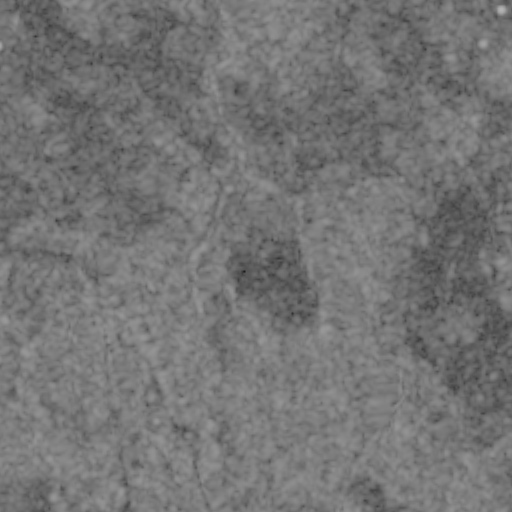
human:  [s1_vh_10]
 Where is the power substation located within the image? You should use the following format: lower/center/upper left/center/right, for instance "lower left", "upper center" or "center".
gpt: The power substation is located in the lower left of the image.
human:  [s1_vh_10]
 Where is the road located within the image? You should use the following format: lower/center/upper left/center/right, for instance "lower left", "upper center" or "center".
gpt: There is no road in the image.

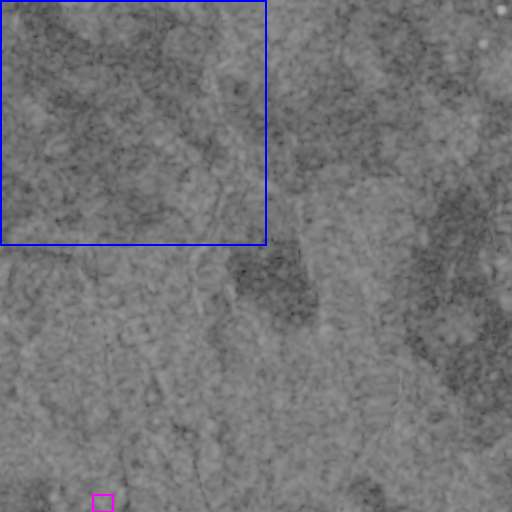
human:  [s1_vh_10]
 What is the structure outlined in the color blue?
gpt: The structure outlined in blue is a crop field.
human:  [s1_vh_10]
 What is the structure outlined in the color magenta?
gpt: The structure outlined in magenta is a power substation.
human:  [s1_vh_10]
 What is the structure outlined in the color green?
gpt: There is no green outline.